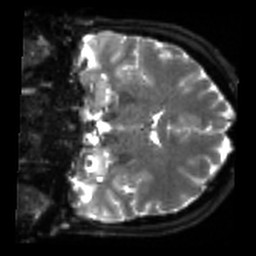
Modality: sbref
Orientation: coronal
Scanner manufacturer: siemens
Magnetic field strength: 3 T
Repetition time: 4 s
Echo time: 0.0594 s